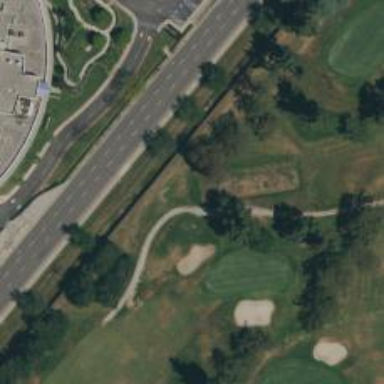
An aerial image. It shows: Service road used as golf cart path.